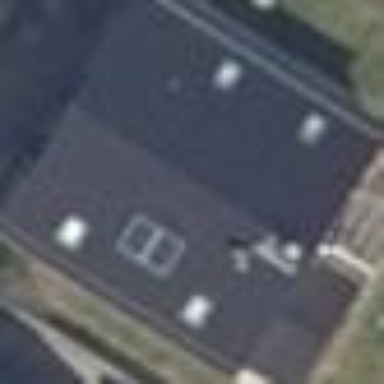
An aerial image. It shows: Detached building with gabled roof.